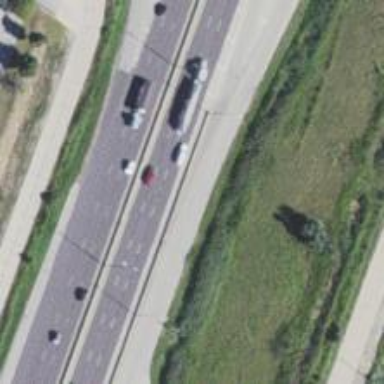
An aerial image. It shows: Motorway junction.